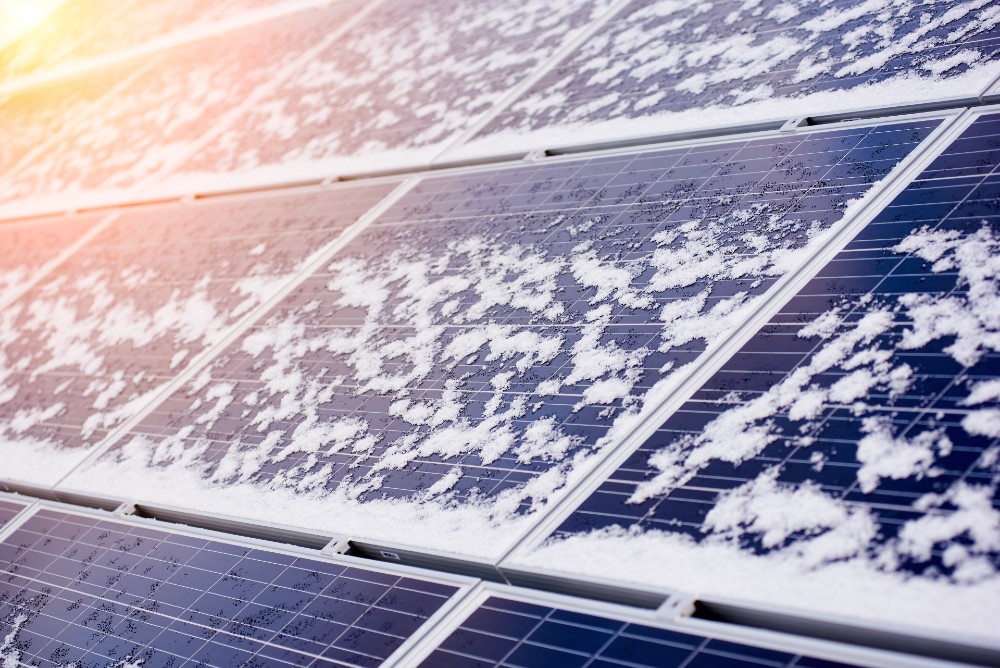
Label: Snow-Covered